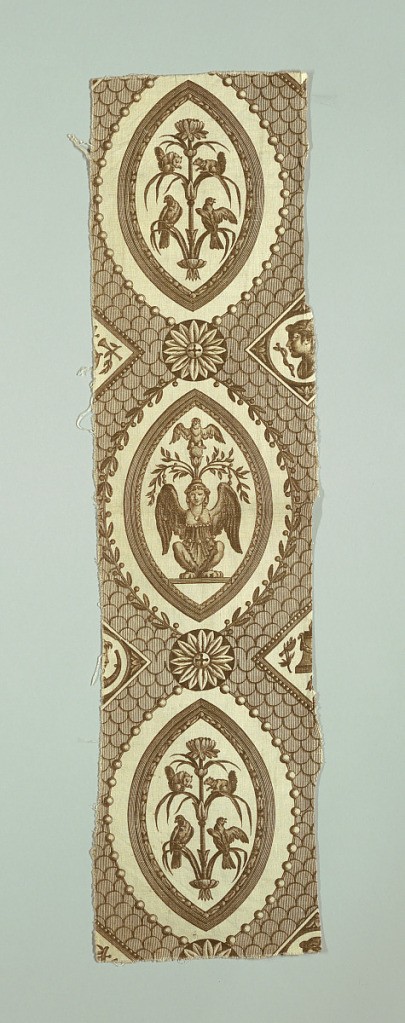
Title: The deities of Olympus
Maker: Oberkampf & Cie., Jouy-en-Josas, France, 1759–1815
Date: ca. 1805
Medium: cotton Technique: printed by engraved plate on plain weave Plate break line visible just under cartouche with goddess driving a chariot pulled by lions.
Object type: Fragments
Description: Circular and oval cartouches containing goddesses and decorative ornament on a background of scalloped lines. In brown on white.